Chest X-ray. View position: PA
Patient age: 55
Patient sex: F
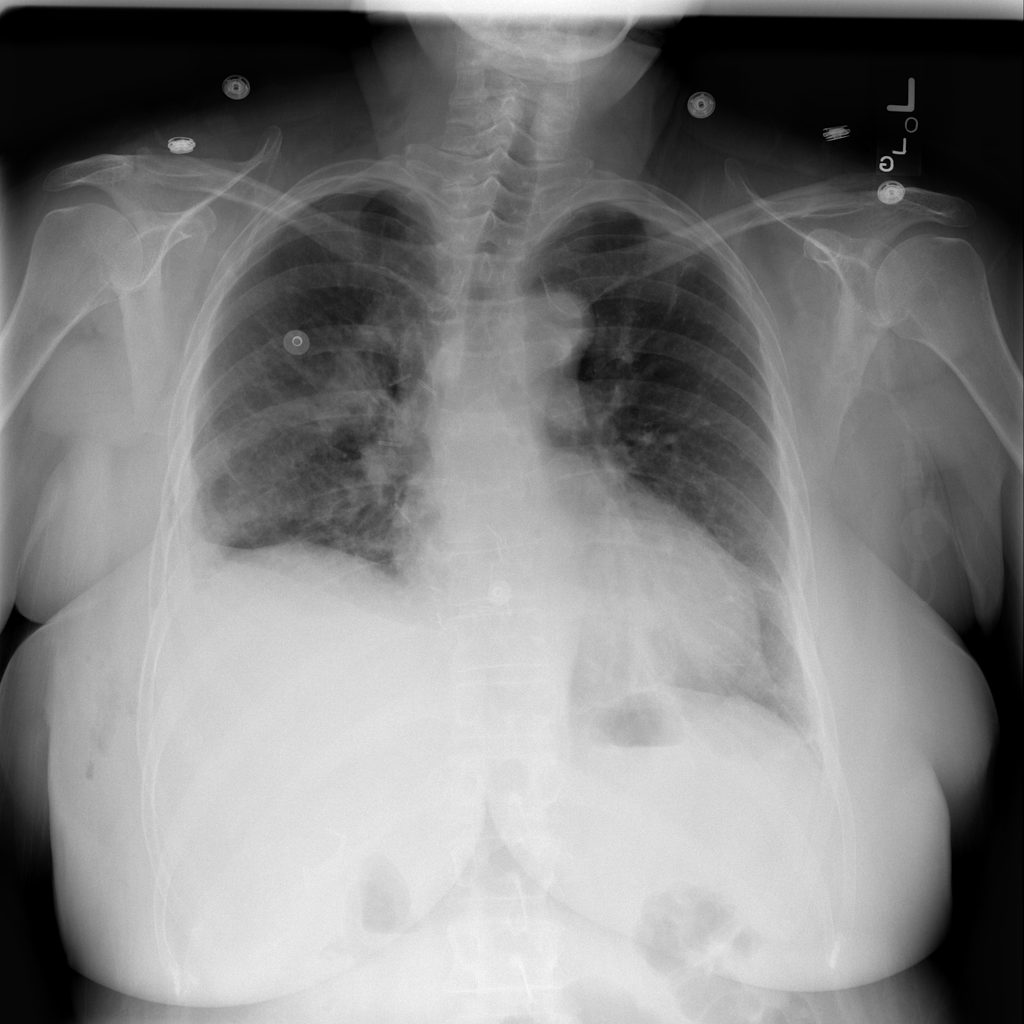
Finding: Pneumothorax